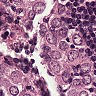
Metastatic tissue present: yes